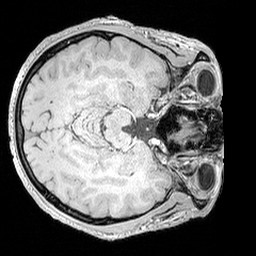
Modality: MP2RAGE
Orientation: axial
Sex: male
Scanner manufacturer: siemens
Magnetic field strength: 3 T
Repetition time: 5 s
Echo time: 0.00292 s